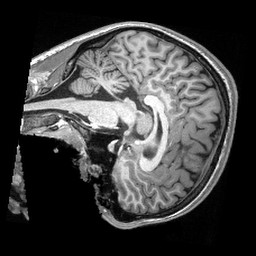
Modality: T1w
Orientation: sagittal
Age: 20
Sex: male